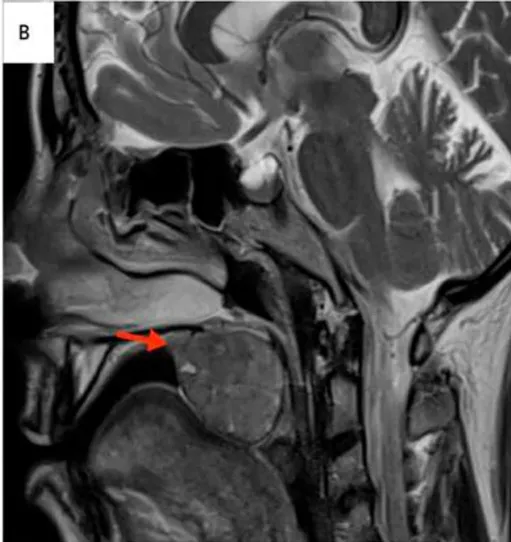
Pleomorphic adenoma of the palate. B: T2-weighted MRI showing a hyposignal ovoid well-defined mass within the right soft palate.
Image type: radiology (mri)